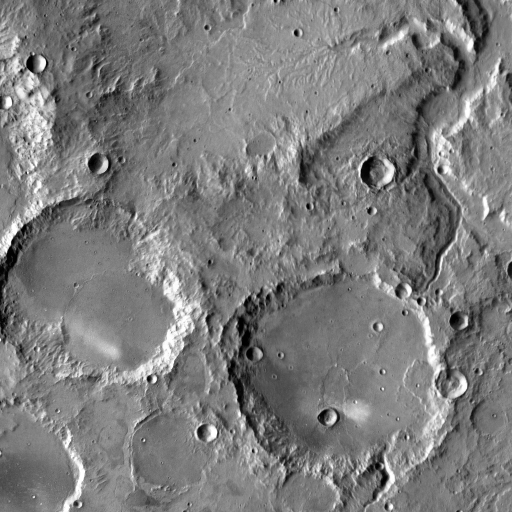
Crater classes present: Background, Other, Buried, Secondary